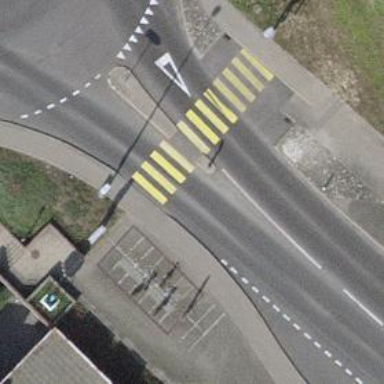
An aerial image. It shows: Uncontrolled footway crossing with markings.